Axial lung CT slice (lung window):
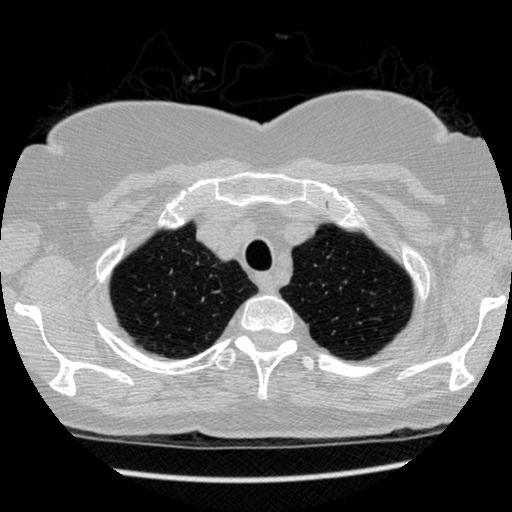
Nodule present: no